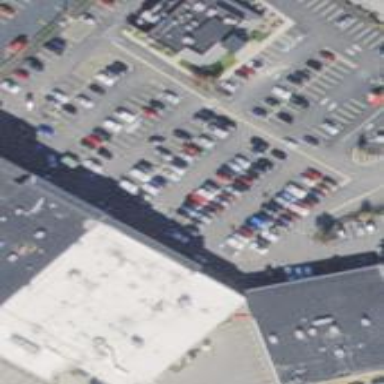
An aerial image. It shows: Retail building housing supermarket.